Question: I have AngularJS, Bootstrap, and Animate.css set up so that when I click on a panel header, the body slides in.
To keep the animation contained to the panel, I've added 'overflow-x: hidden' to the '.panel' class.
However, this causes the dropdown plugin I'm using in the '.panel-body' div to be cut off (Silvio Moreto's excellent <URL>.
See below:

Here's a plunker so you can view the code and see for yourself:
# http://plnkr.co/edit/dAP9OqFI0h95qtC56FTE?p=preview
If I use a regular '<select>' instead of the plugin, it works fine.
The dropdown plugin adds markup, which I think is at the mercy of the 'overflow-x' rule of the '.panel' div... and therefore causing the issue.
Preferably, I'd like to avoid modifying the CSS of the plugin.
Thanks for your help! :)
To clarify, this is the effect I would like: <URL>
---
# Resolved!
I used a variation of the accepted answer, where I make use of ngAnimate's 'beforeRemoveClass' method to hide overflow immediately before the "ng-hide" class is removed, and then add it back after the css animations have completed:
'''
app.animation('.slide', function() {
return {
removeClass: function(element, className, doneFn) {
var duration = 0.3;
element.css('-webkit-animation', 'slideInRight '+(duration)+'s')
.css('-moz-animation', 'slideInRight '+(duration)+'s')
.css('-o-animation', 'slideInRight '+(duration)+'s')
.css('animation', 'slideInRight '+(duration)+'s');
// After the css animation has completed, allow overflow on the parent panel again.
setTimeout(function(){
element.closest('.panel').removeClass('no-overflow');
}, (duration * 1000));
doneFn();
},
beforeRemoveClass: function(element, className, doneFn){
// Prevent overflow on closest panel
element.closest('.panel').addClass('no-overflow');
doneFn();
}
}
});
'''
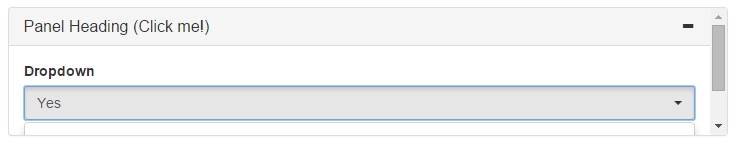
Answer: The best way I can think of to do this would be to create a <URL>.
You define the animation in jQuery, and add/remove the appropriate CSS rules before and after the animation has occurred. Here is an example animation which uses opacity:
'''
myModule.animation('.js-slide', function() {
return {
enter : function(element, done) {
// Hide the overflow before the animation starts
$('.panel').css('overflow', 'hidden');
// Perform the animation with jQuery
element.css('opacity',0);
jQuery(element).animate({
opacity: 1
}, 500, function() {
// Show the overflow after the animation completes
$('.panel').css('overflow', 'visible');
done();
});
},
}
});
'''
Then to use this example animation, the HTML would look like this:
'''
<div ng-if="panelBodyVisible" class="panel-body js-slide"></div>
'''